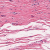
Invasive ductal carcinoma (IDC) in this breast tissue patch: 0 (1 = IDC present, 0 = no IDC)